Aerial crown-view tile of a tropical tree (Barro Colorado Island, Panama), acquired 20240813:
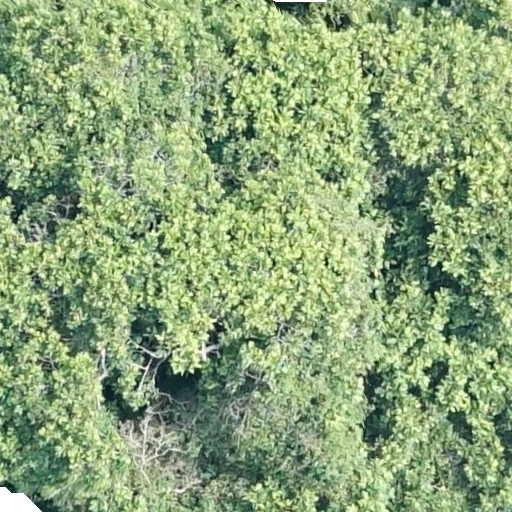
Species: Dipteryx oleifera
GBIF accepted scientific name: Dipteryx oleifera
Crown area: 588.591 m²